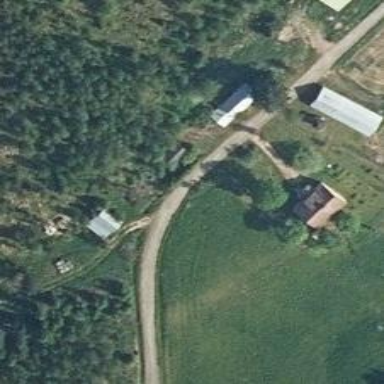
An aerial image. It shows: Unclassified road.